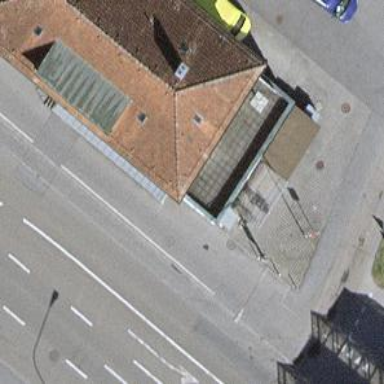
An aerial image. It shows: Bus stop with platform for public transport.